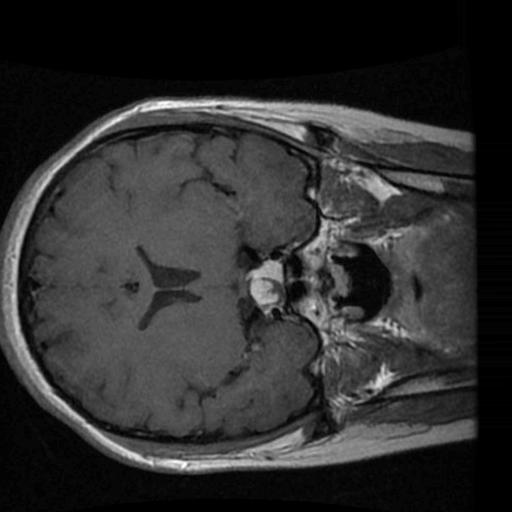
Label: brain_tumor